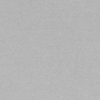
Label: dusty